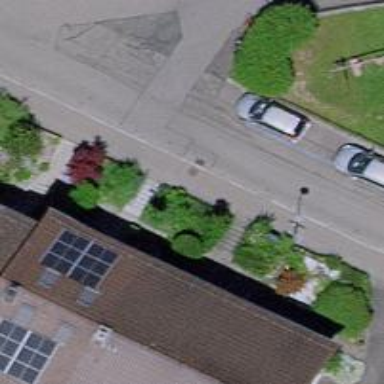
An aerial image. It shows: Residential building with gabled roof oriented across.